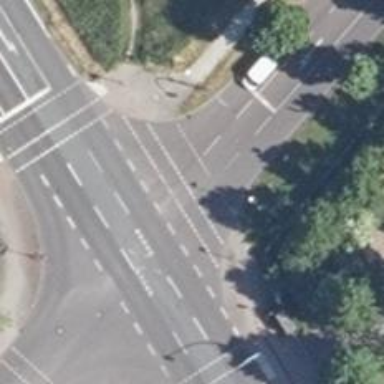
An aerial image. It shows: Road crossing with traffic signals.